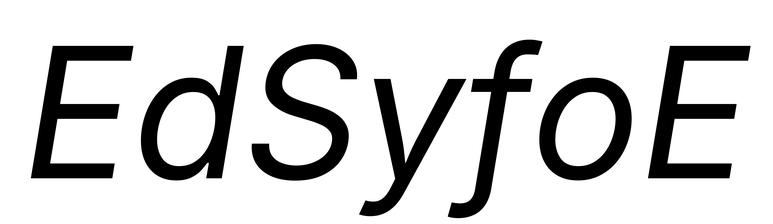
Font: Inter-Italic_Italic